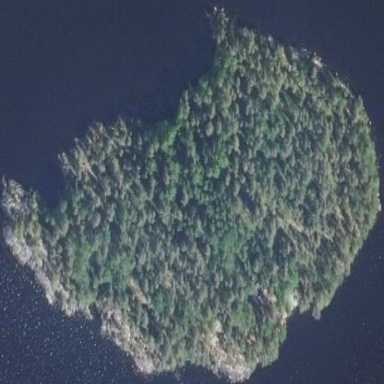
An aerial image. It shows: Islet covered with woodland.